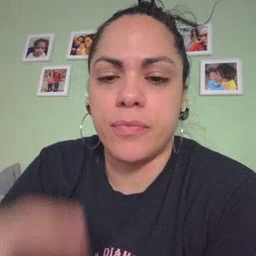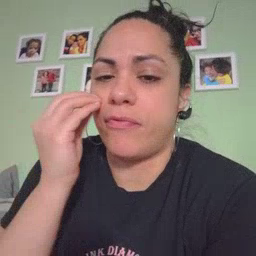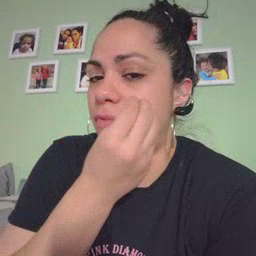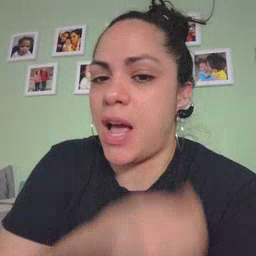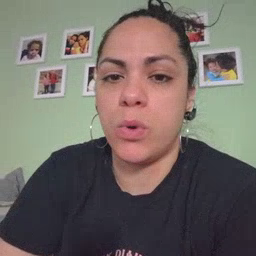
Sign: flower